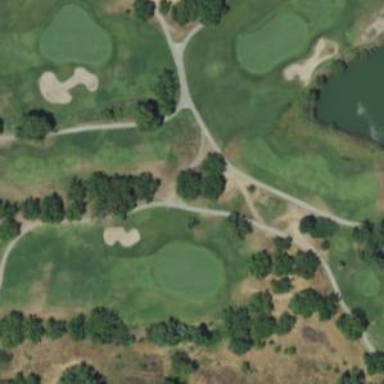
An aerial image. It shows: Path designated for golf carts.